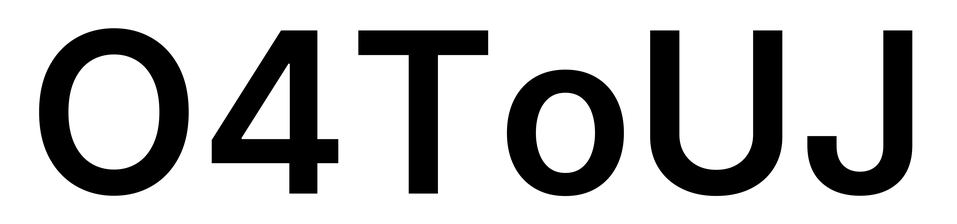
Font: Inter_SemiBold